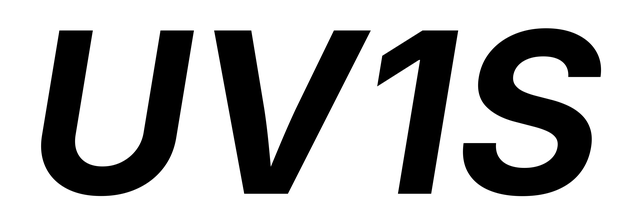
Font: Inter-Italic_Bold_Italic